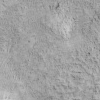
Atmospheric dust classification: not_dusty